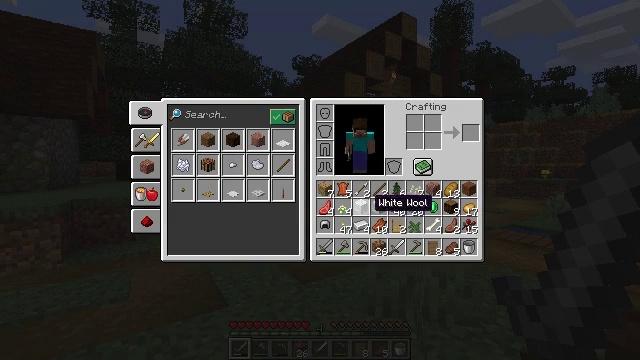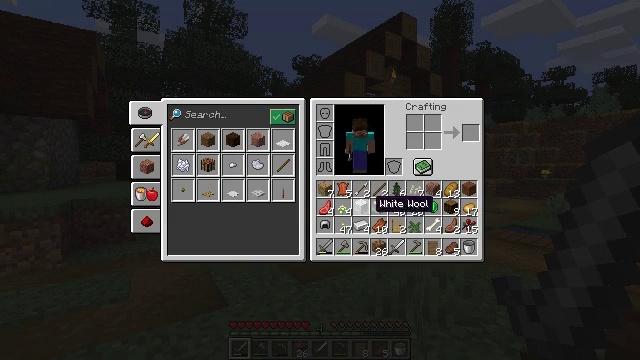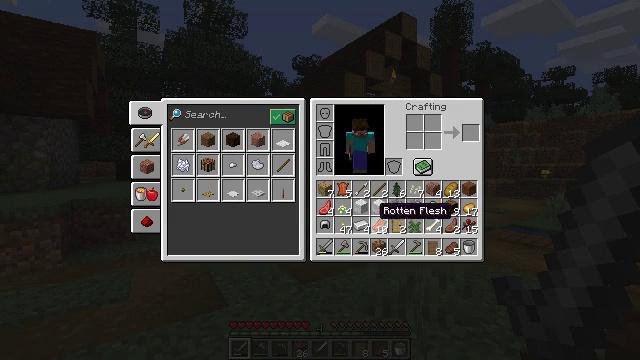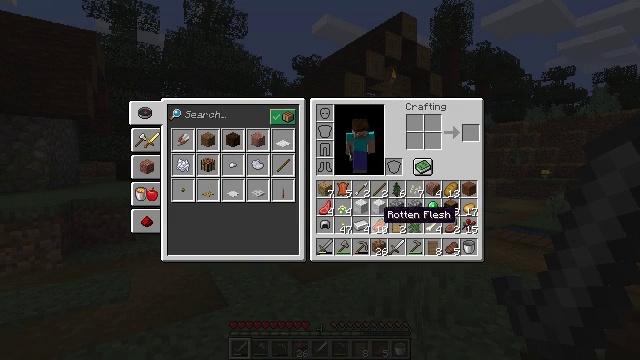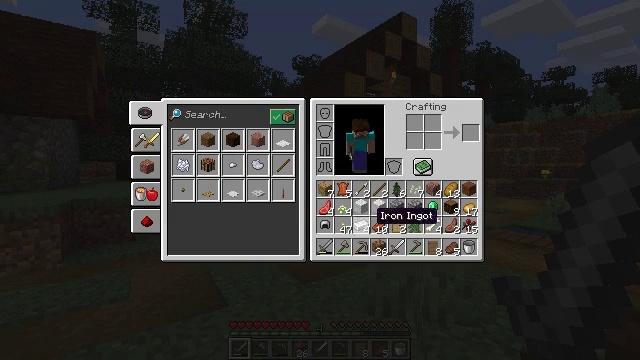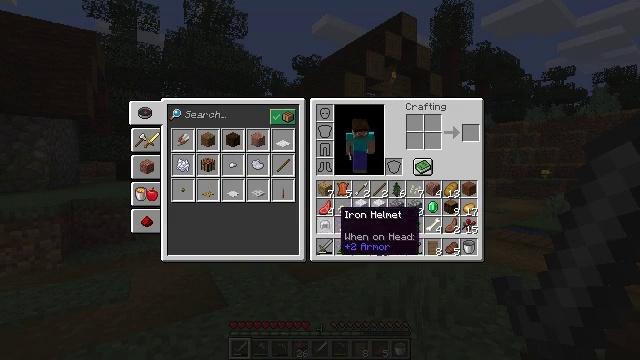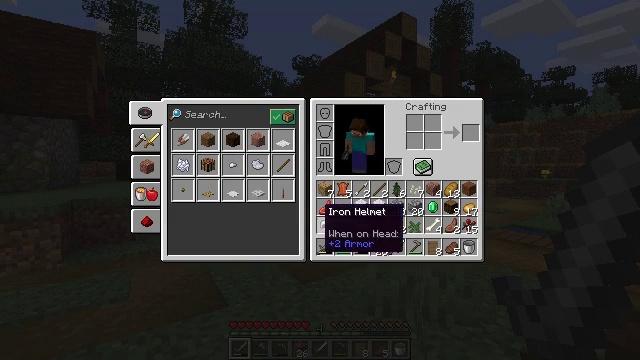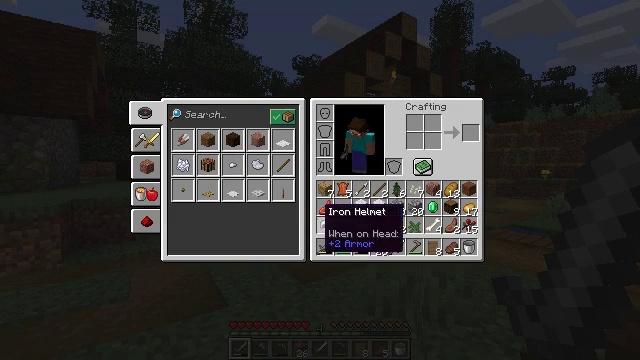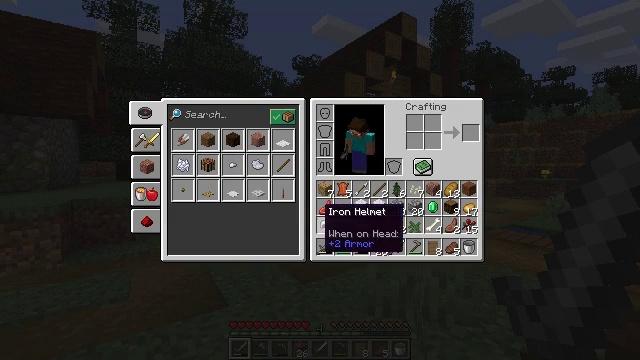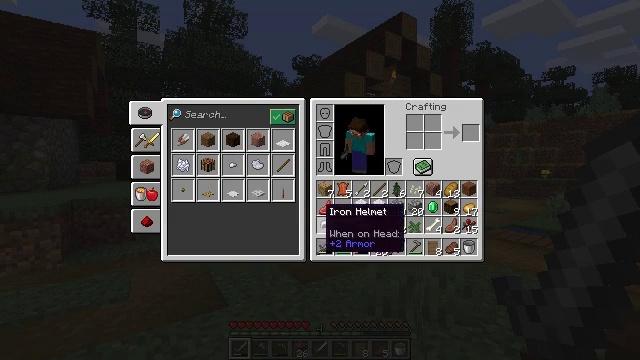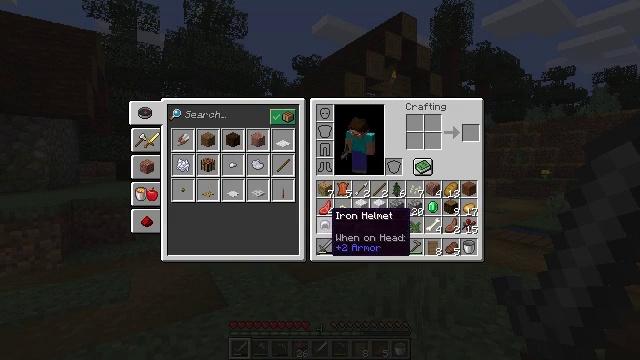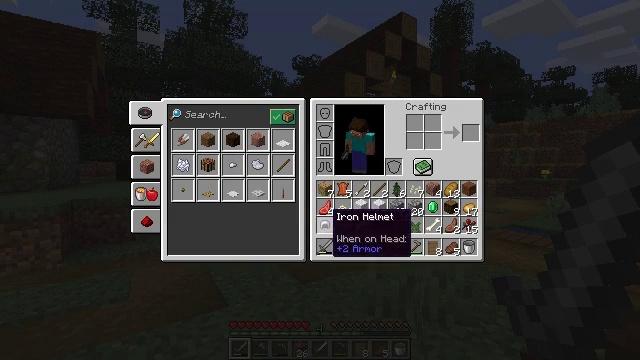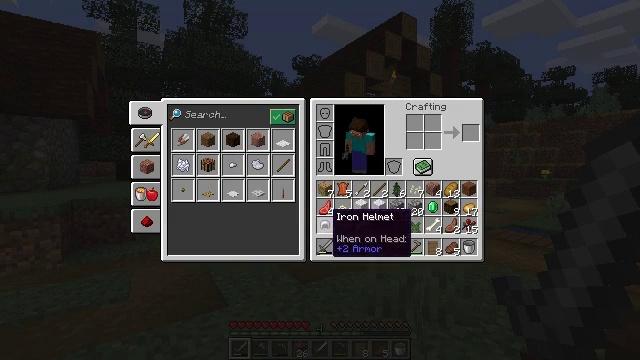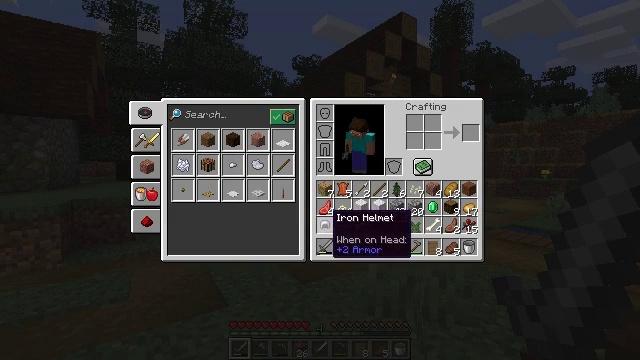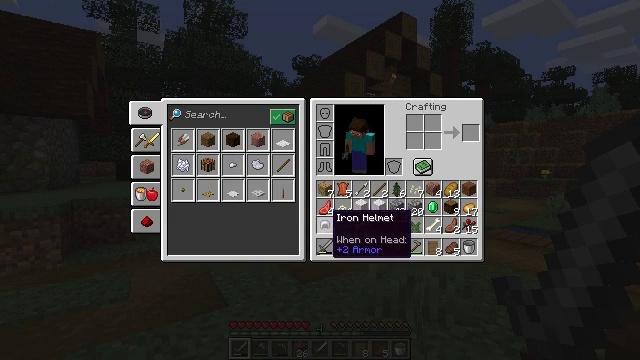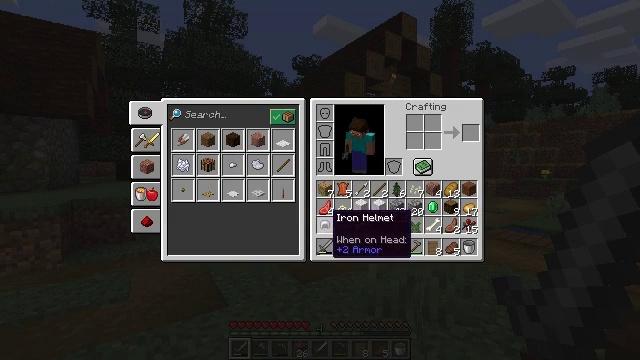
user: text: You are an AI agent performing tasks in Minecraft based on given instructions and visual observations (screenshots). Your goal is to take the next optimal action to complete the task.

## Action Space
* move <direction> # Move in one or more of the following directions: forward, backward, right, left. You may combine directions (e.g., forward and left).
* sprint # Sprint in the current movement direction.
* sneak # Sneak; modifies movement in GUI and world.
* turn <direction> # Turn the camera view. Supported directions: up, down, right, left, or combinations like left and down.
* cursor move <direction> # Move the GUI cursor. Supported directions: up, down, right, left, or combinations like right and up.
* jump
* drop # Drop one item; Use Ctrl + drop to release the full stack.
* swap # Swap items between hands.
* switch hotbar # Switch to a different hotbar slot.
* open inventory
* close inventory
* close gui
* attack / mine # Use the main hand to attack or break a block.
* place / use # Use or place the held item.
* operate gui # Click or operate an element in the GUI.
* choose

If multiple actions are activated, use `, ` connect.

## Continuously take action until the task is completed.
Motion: motion action
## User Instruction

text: Attack the spruce door to gather it.
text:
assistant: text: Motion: no_op
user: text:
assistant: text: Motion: cursor move down
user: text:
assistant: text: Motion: no_op
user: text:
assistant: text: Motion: no_op
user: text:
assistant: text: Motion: cursor move left
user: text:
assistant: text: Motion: cursor move left
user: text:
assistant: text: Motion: no_op
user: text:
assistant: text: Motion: no_op
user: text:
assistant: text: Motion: no_op
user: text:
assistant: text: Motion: no_op
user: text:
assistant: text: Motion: no_op
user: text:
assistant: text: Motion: no_op
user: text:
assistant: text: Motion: no_op
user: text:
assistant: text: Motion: no_op
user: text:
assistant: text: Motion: no_op
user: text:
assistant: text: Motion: no_op
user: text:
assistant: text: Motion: no_op
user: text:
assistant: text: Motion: no_op
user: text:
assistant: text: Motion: no_op
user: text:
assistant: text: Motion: operate gui
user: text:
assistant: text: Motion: operate gui
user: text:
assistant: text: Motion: cursor move up
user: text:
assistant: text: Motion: cursor move up
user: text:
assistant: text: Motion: cursor move up
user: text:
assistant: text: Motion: cursor move up
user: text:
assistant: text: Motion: cursor move up
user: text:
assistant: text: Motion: cursor move up
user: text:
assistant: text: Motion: cursor move up
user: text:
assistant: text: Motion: no_op
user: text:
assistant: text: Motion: no_op